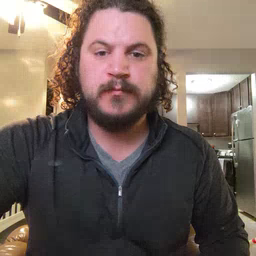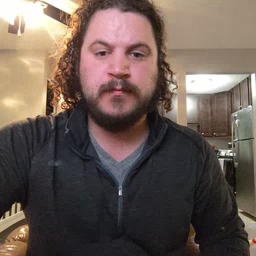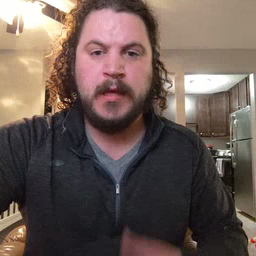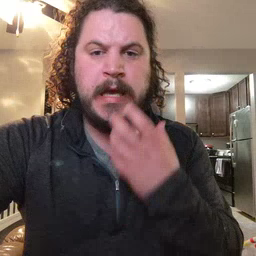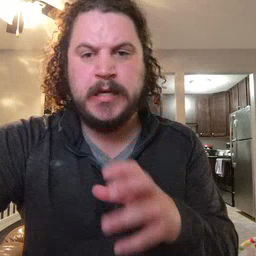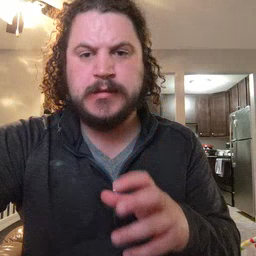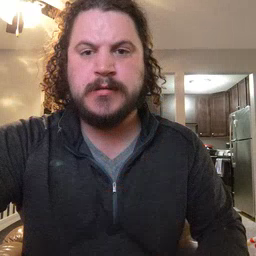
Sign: hot